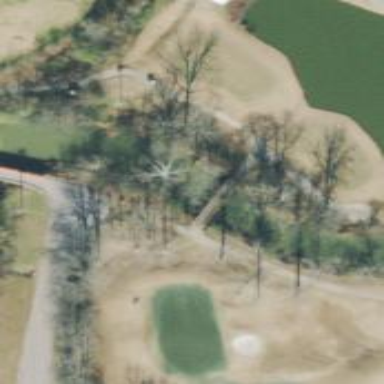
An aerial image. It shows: Path on bridge over golf course.